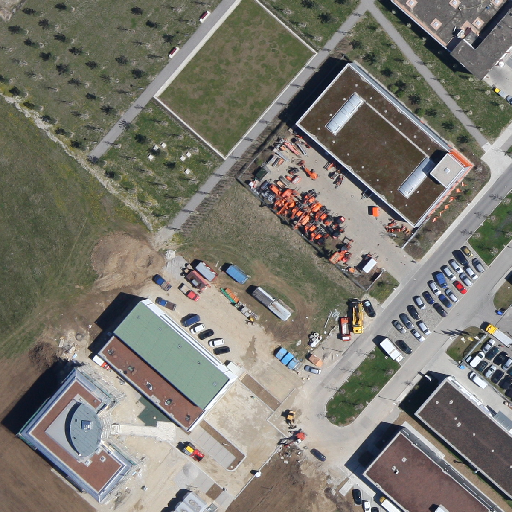
Referring expression: building along the road